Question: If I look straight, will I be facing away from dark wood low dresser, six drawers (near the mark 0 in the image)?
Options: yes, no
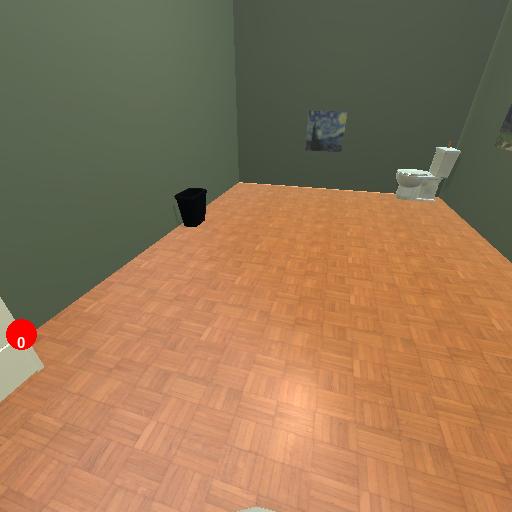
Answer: yes